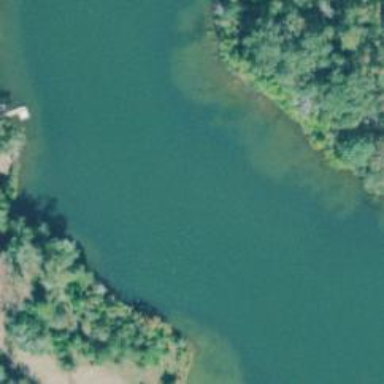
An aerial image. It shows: Scenic lake or pond with natural water.